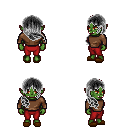
a pixel art fantasy rpg character, female body template, orc, green skin, brown long-sleeve shirt, red pants, gray right-swept hairstyle, brown slippers, four views (front, back, left, right), 2x2 character sprite sheet, small pixel art, hard edges, no anti-aliasing